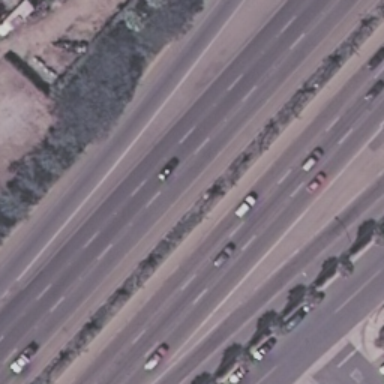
There are two straight freeways with some plants beside them .